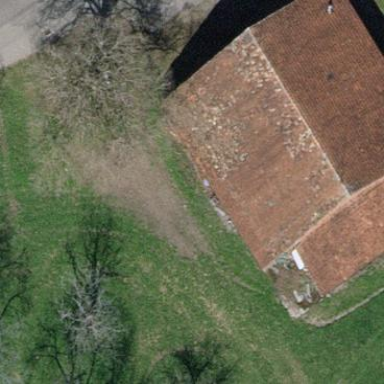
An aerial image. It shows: Dome-shaped auxiliary building on farm.